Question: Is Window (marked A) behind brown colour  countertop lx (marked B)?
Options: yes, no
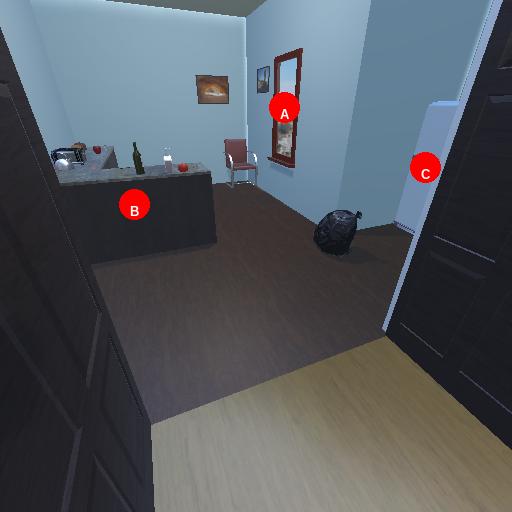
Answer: yes